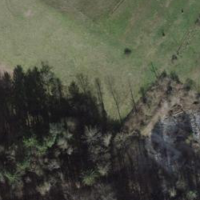
EUNIS habitat code: 44
Species observed at this site:
Rubus caesius